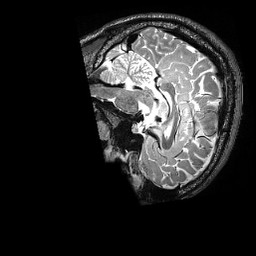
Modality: T2w
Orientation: sagittal
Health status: healthy
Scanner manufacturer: siemens
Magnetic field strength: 3 T
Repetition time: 3.2 s
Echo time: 0.565 s